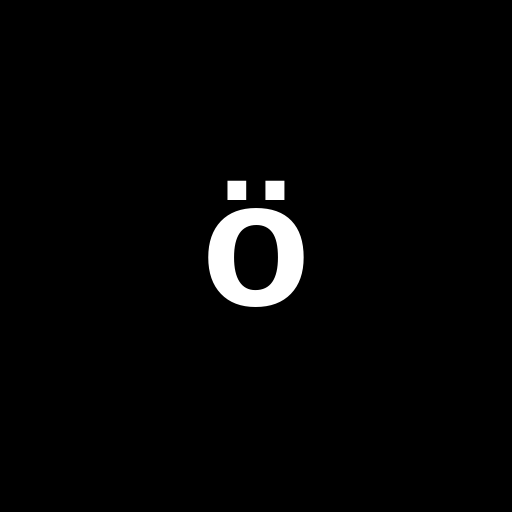
Character: ö
Unicode: U+00F6 (LATIN SMALL LETTER O WITH DIAERESIS)